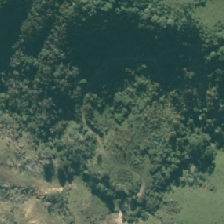
Land cover: grose_broom